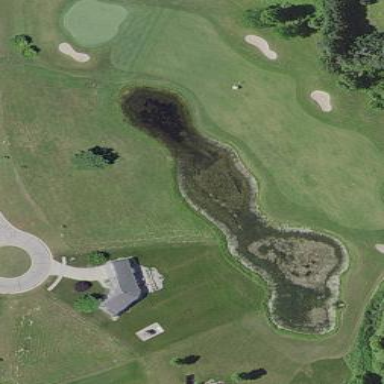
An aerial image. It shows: Water hazard on golf course.